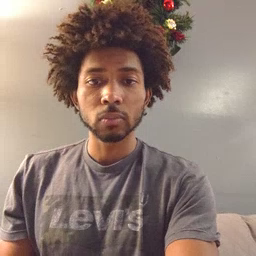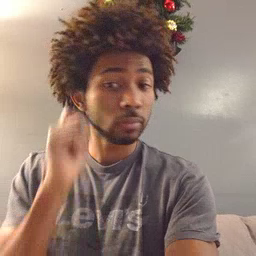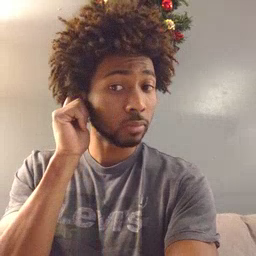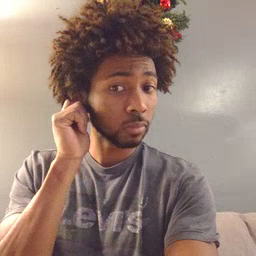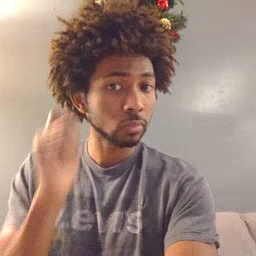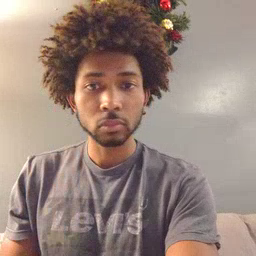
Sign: ear